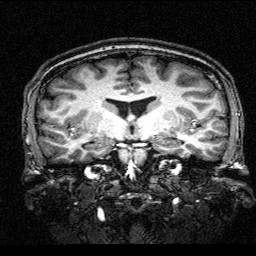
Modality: T1w
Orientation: sagittal
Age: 24
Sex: male